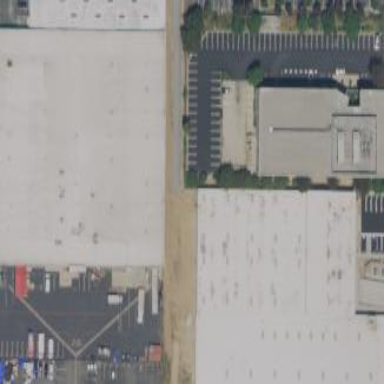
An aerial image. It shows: Warehouse building.